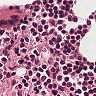
Metastatic tissue present: no